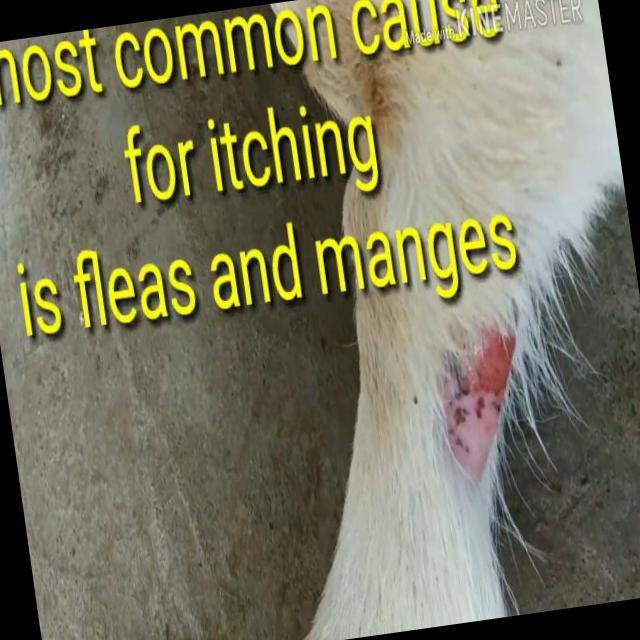
Canine dermatitis — inflammation of the skin presenting with erythema, pruritus, papules, and excoriation. May be allergic, contact, or atopic in origin.